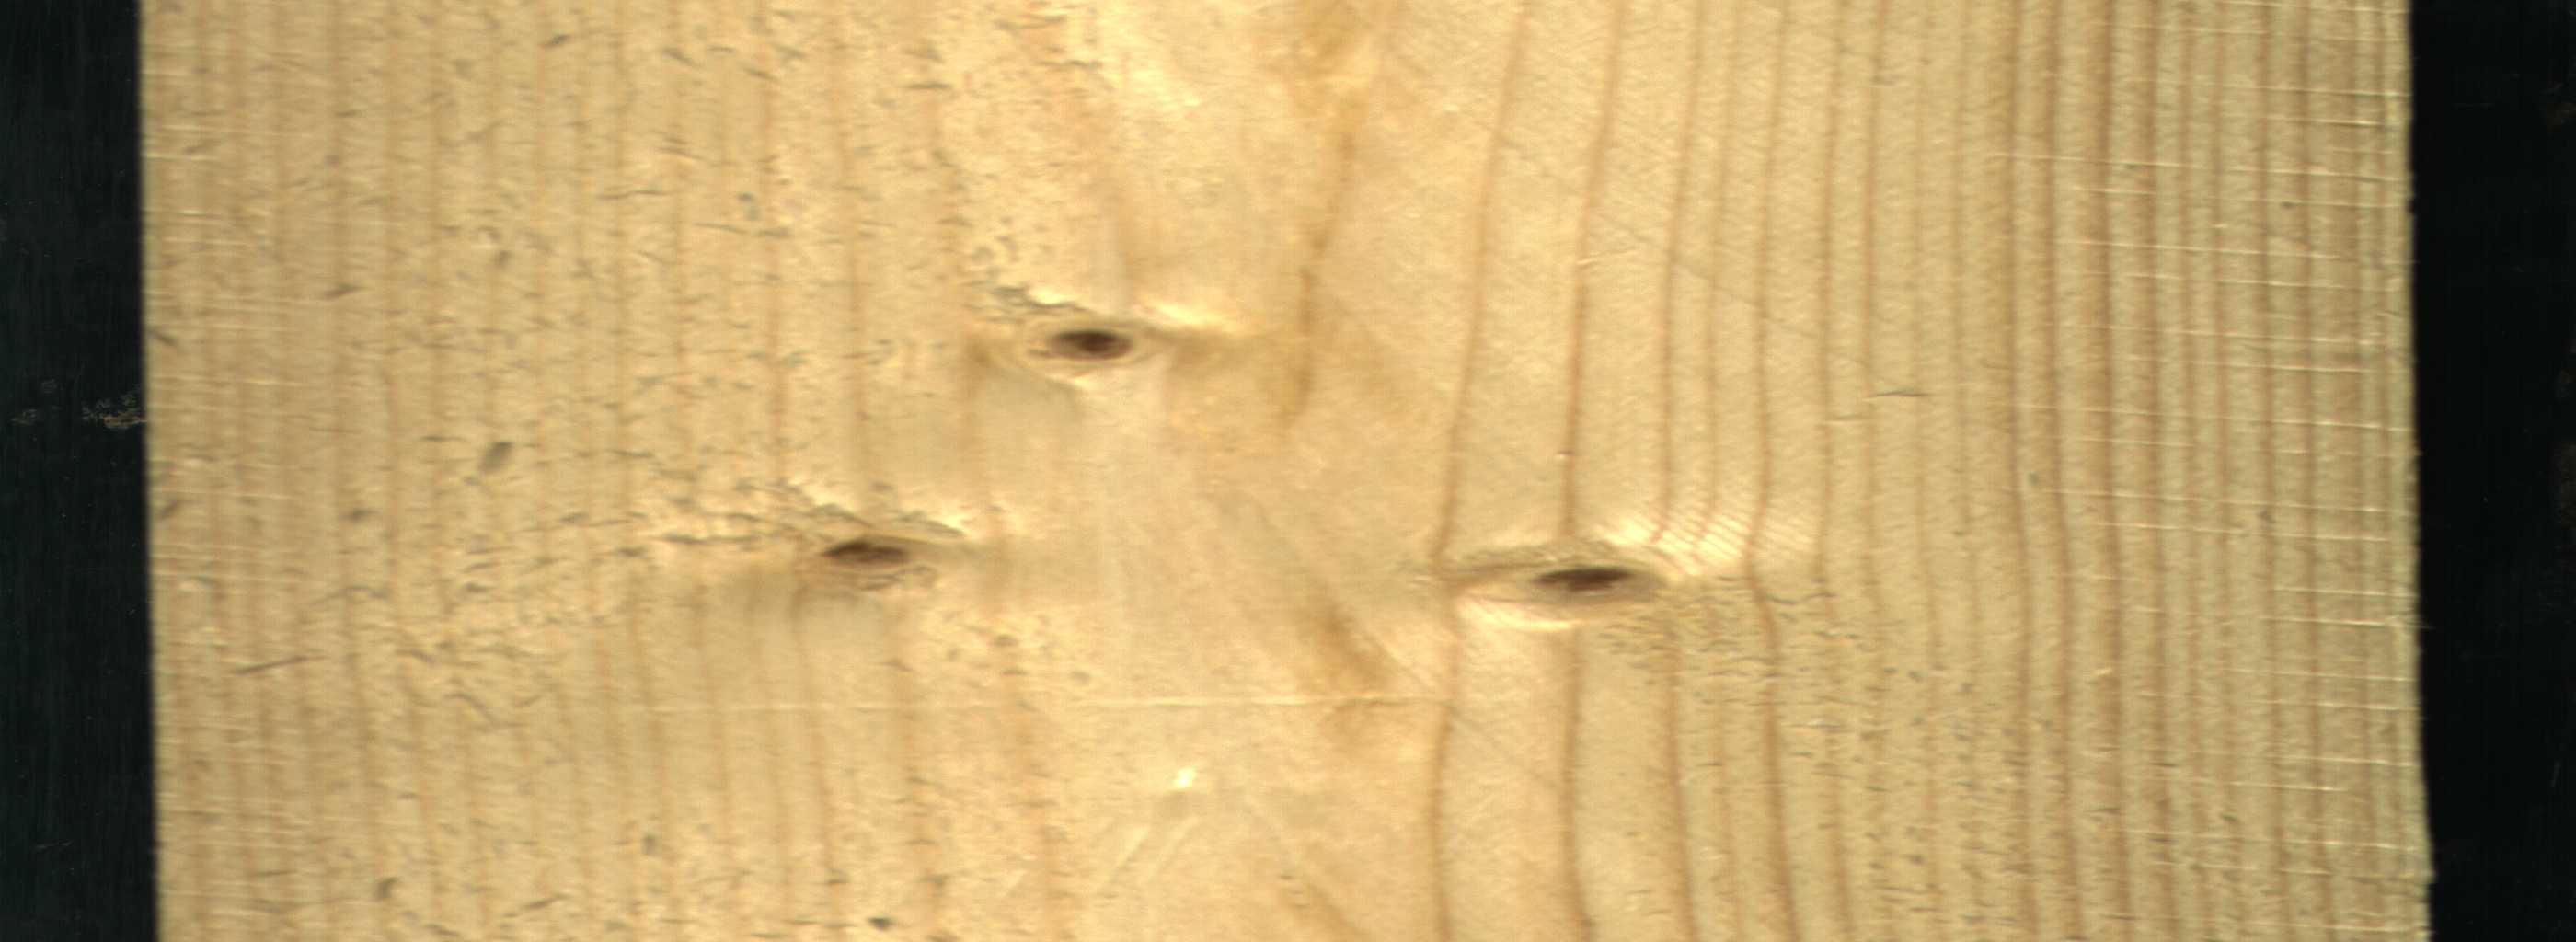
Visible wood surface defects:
Live_Knot
Live_Knot
Live_Knot